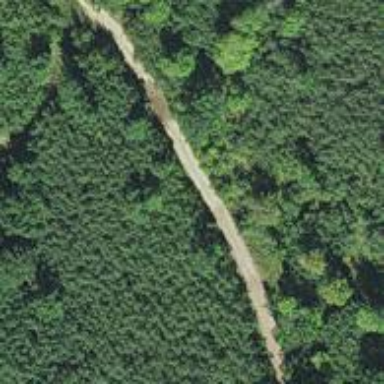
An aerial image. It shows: Abandoned railway track that is part of historic railway.